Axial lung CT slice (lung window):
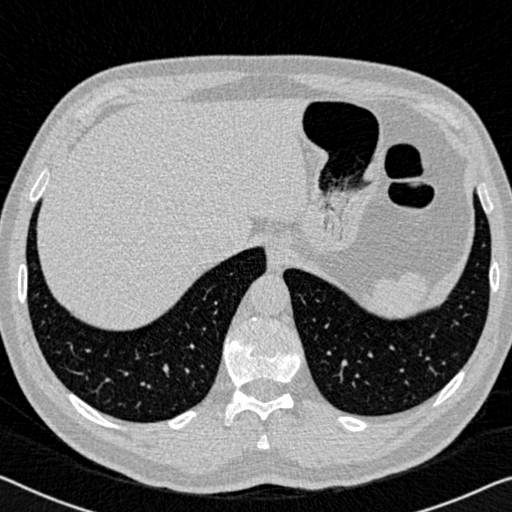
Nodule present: no